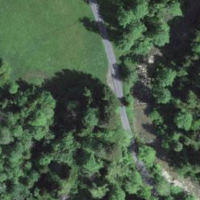
EUNIS habitat code: 44
Species observed at this site:
Caltha palustris